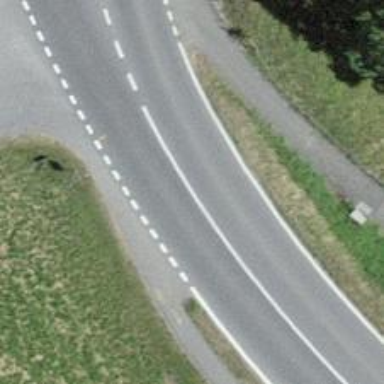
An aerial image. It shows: Tertiary road.